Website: macys
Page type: gifting
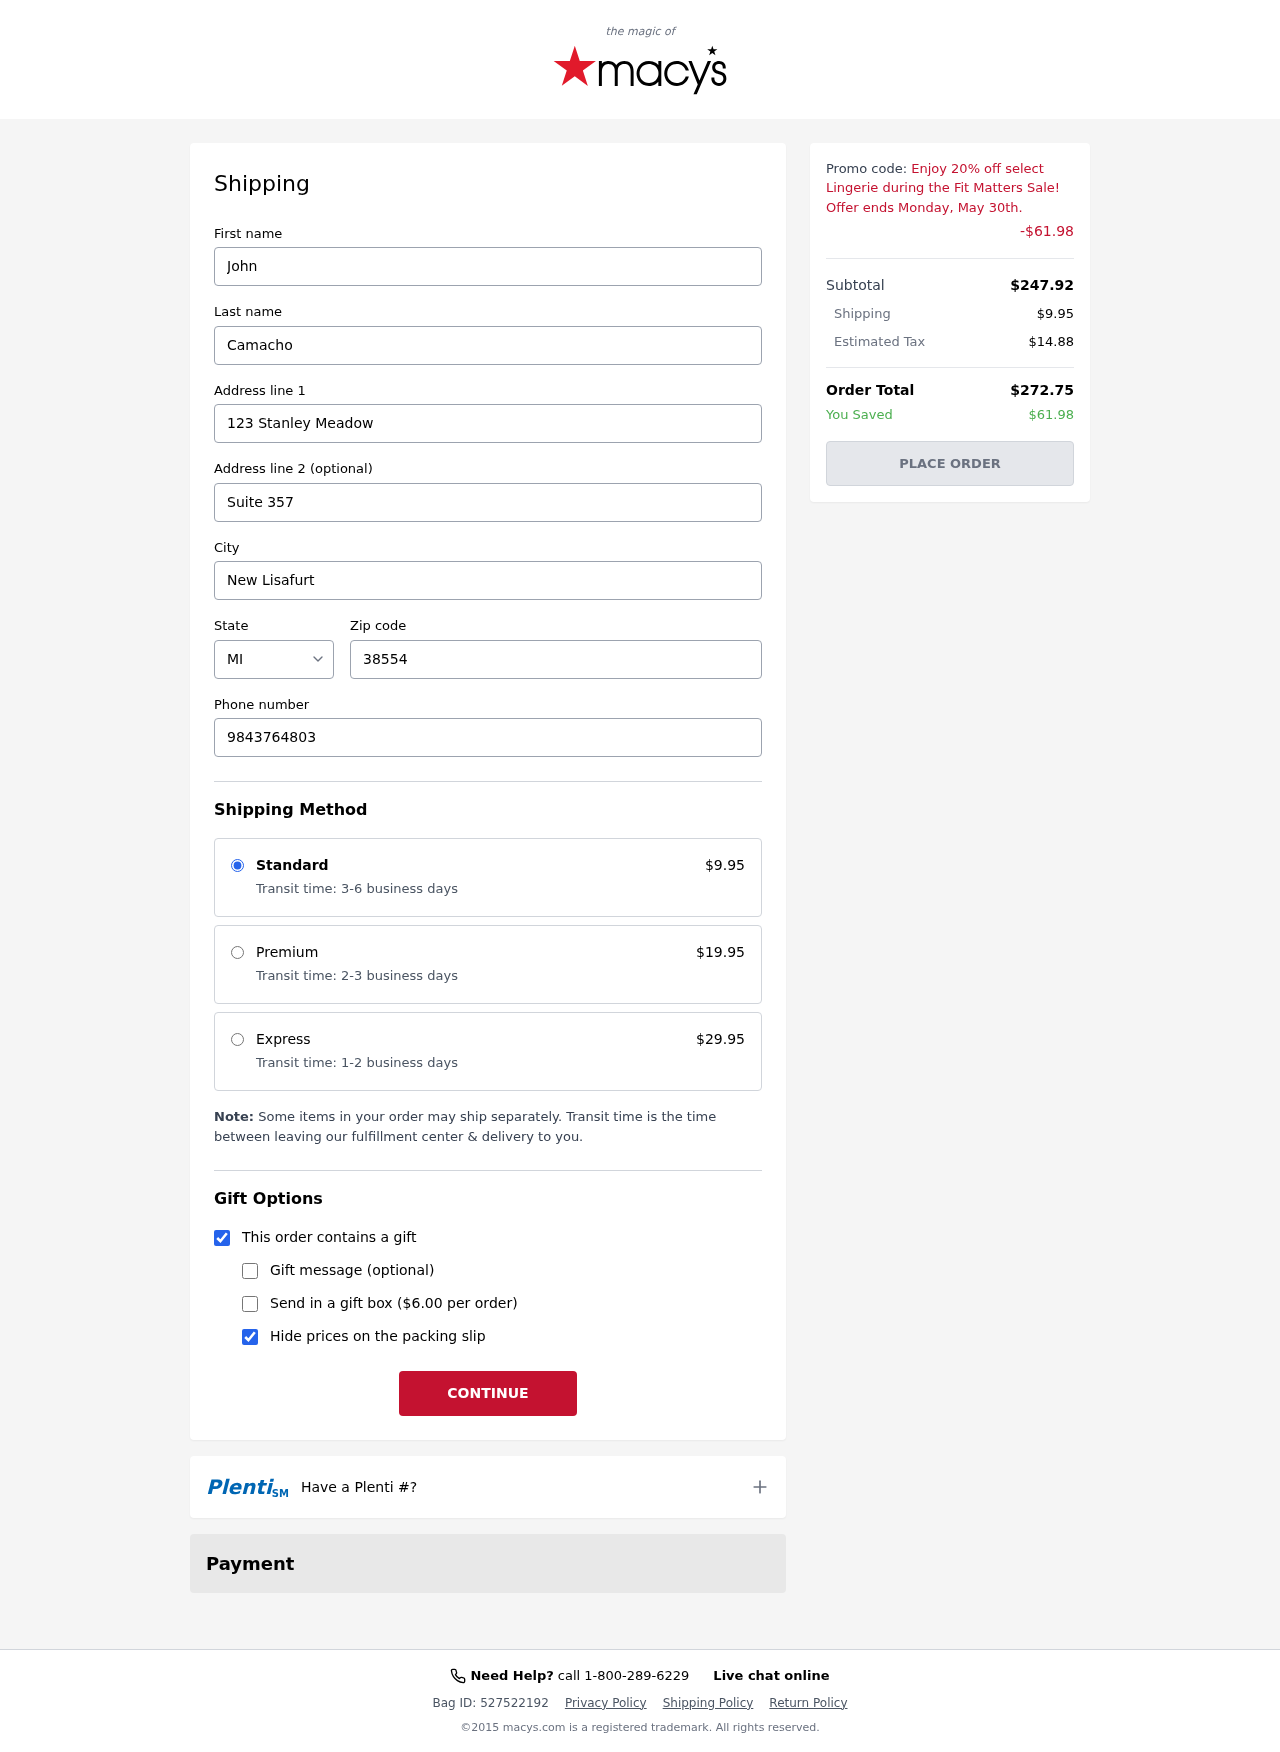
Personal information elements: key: PII_CITY
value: New Lisafurt
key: PII_FIRSTNAME
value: John
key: PII_LASTNAME
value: Camacho
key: PII_PHONE
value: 9843764803
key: PII_POSTCODE
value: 38554
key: PII_STATE_ABBR
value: MI
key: PII_STREET
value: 123 Stanley Meadow
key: PII_STREET2
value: Suite 357
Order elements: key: ORDER_SHIPPING_COST
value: $9.95
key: ORDER_DISCOUNT
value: -$61.98
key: ORDER_SUBTOTAL
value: $247.92
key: ORDER_TAX
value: $14.88
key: ORDER_TOTAL
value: $272.75
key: ORDER_SAVINGS
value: $61.98